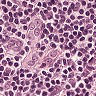
Metastatic tissue present: no